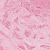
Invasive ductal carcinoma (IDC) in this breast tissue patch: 0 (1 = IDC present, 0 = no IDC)